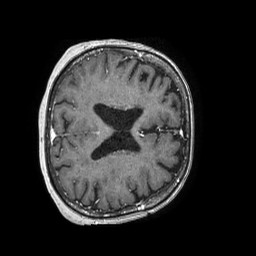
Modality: T1w
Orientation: axial
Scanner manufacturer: philips
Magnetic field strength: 1.5 T
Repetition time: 0.007674 s
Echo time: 0.003561 s